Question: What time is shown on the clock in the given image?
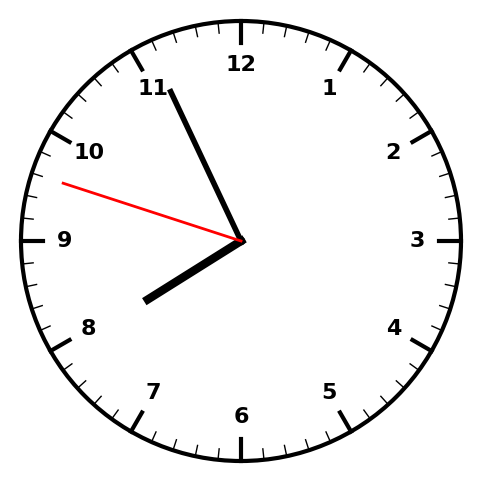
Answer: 07:55:48